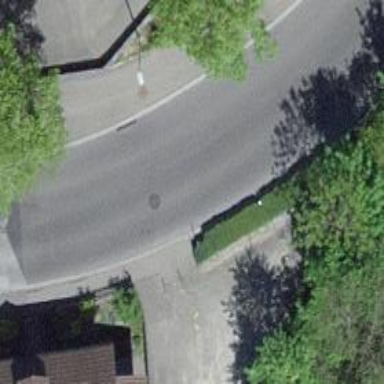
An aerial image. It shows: Bollard barrier.